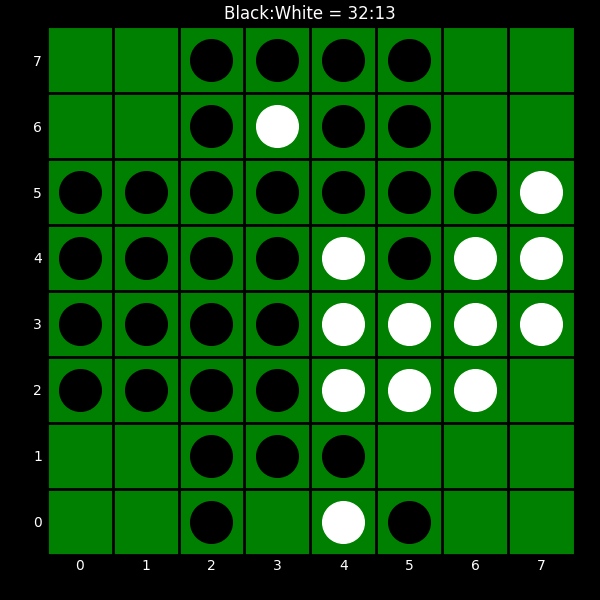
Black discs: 32
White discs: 13